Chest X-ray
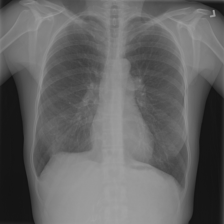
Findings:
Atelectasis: negative
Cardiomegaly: negative
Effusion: negative
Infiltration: negative
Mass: negative
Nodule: negative
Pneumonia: negative
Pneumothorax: negative
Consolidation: negative
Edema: negative
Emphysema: negative
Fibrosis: negative
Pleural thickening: negative
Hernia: negative